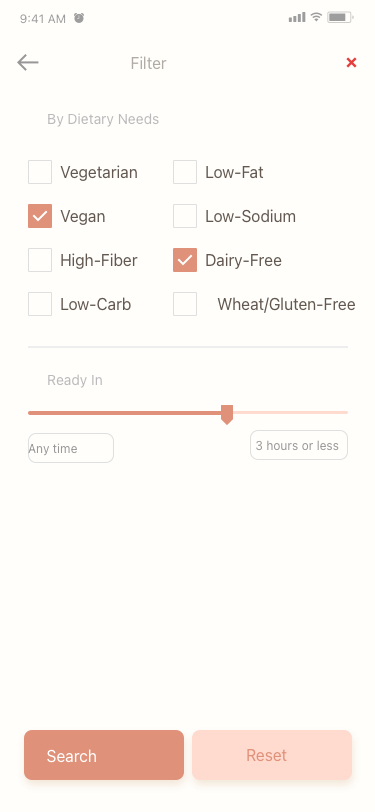
Text in this UI design:
Type something
Reset